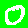
Digit: 0